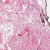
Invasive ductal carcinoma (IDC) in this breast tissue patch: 0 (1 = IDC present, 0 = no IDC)